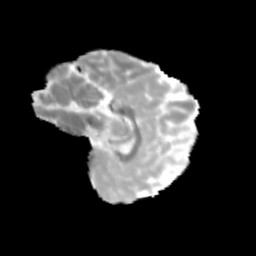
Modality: MD
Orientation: sagittal
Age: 10
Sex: female
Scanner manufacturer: siemens
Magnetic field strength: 3 T
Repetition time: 3.8 s
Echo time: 0.07 s